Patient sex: F
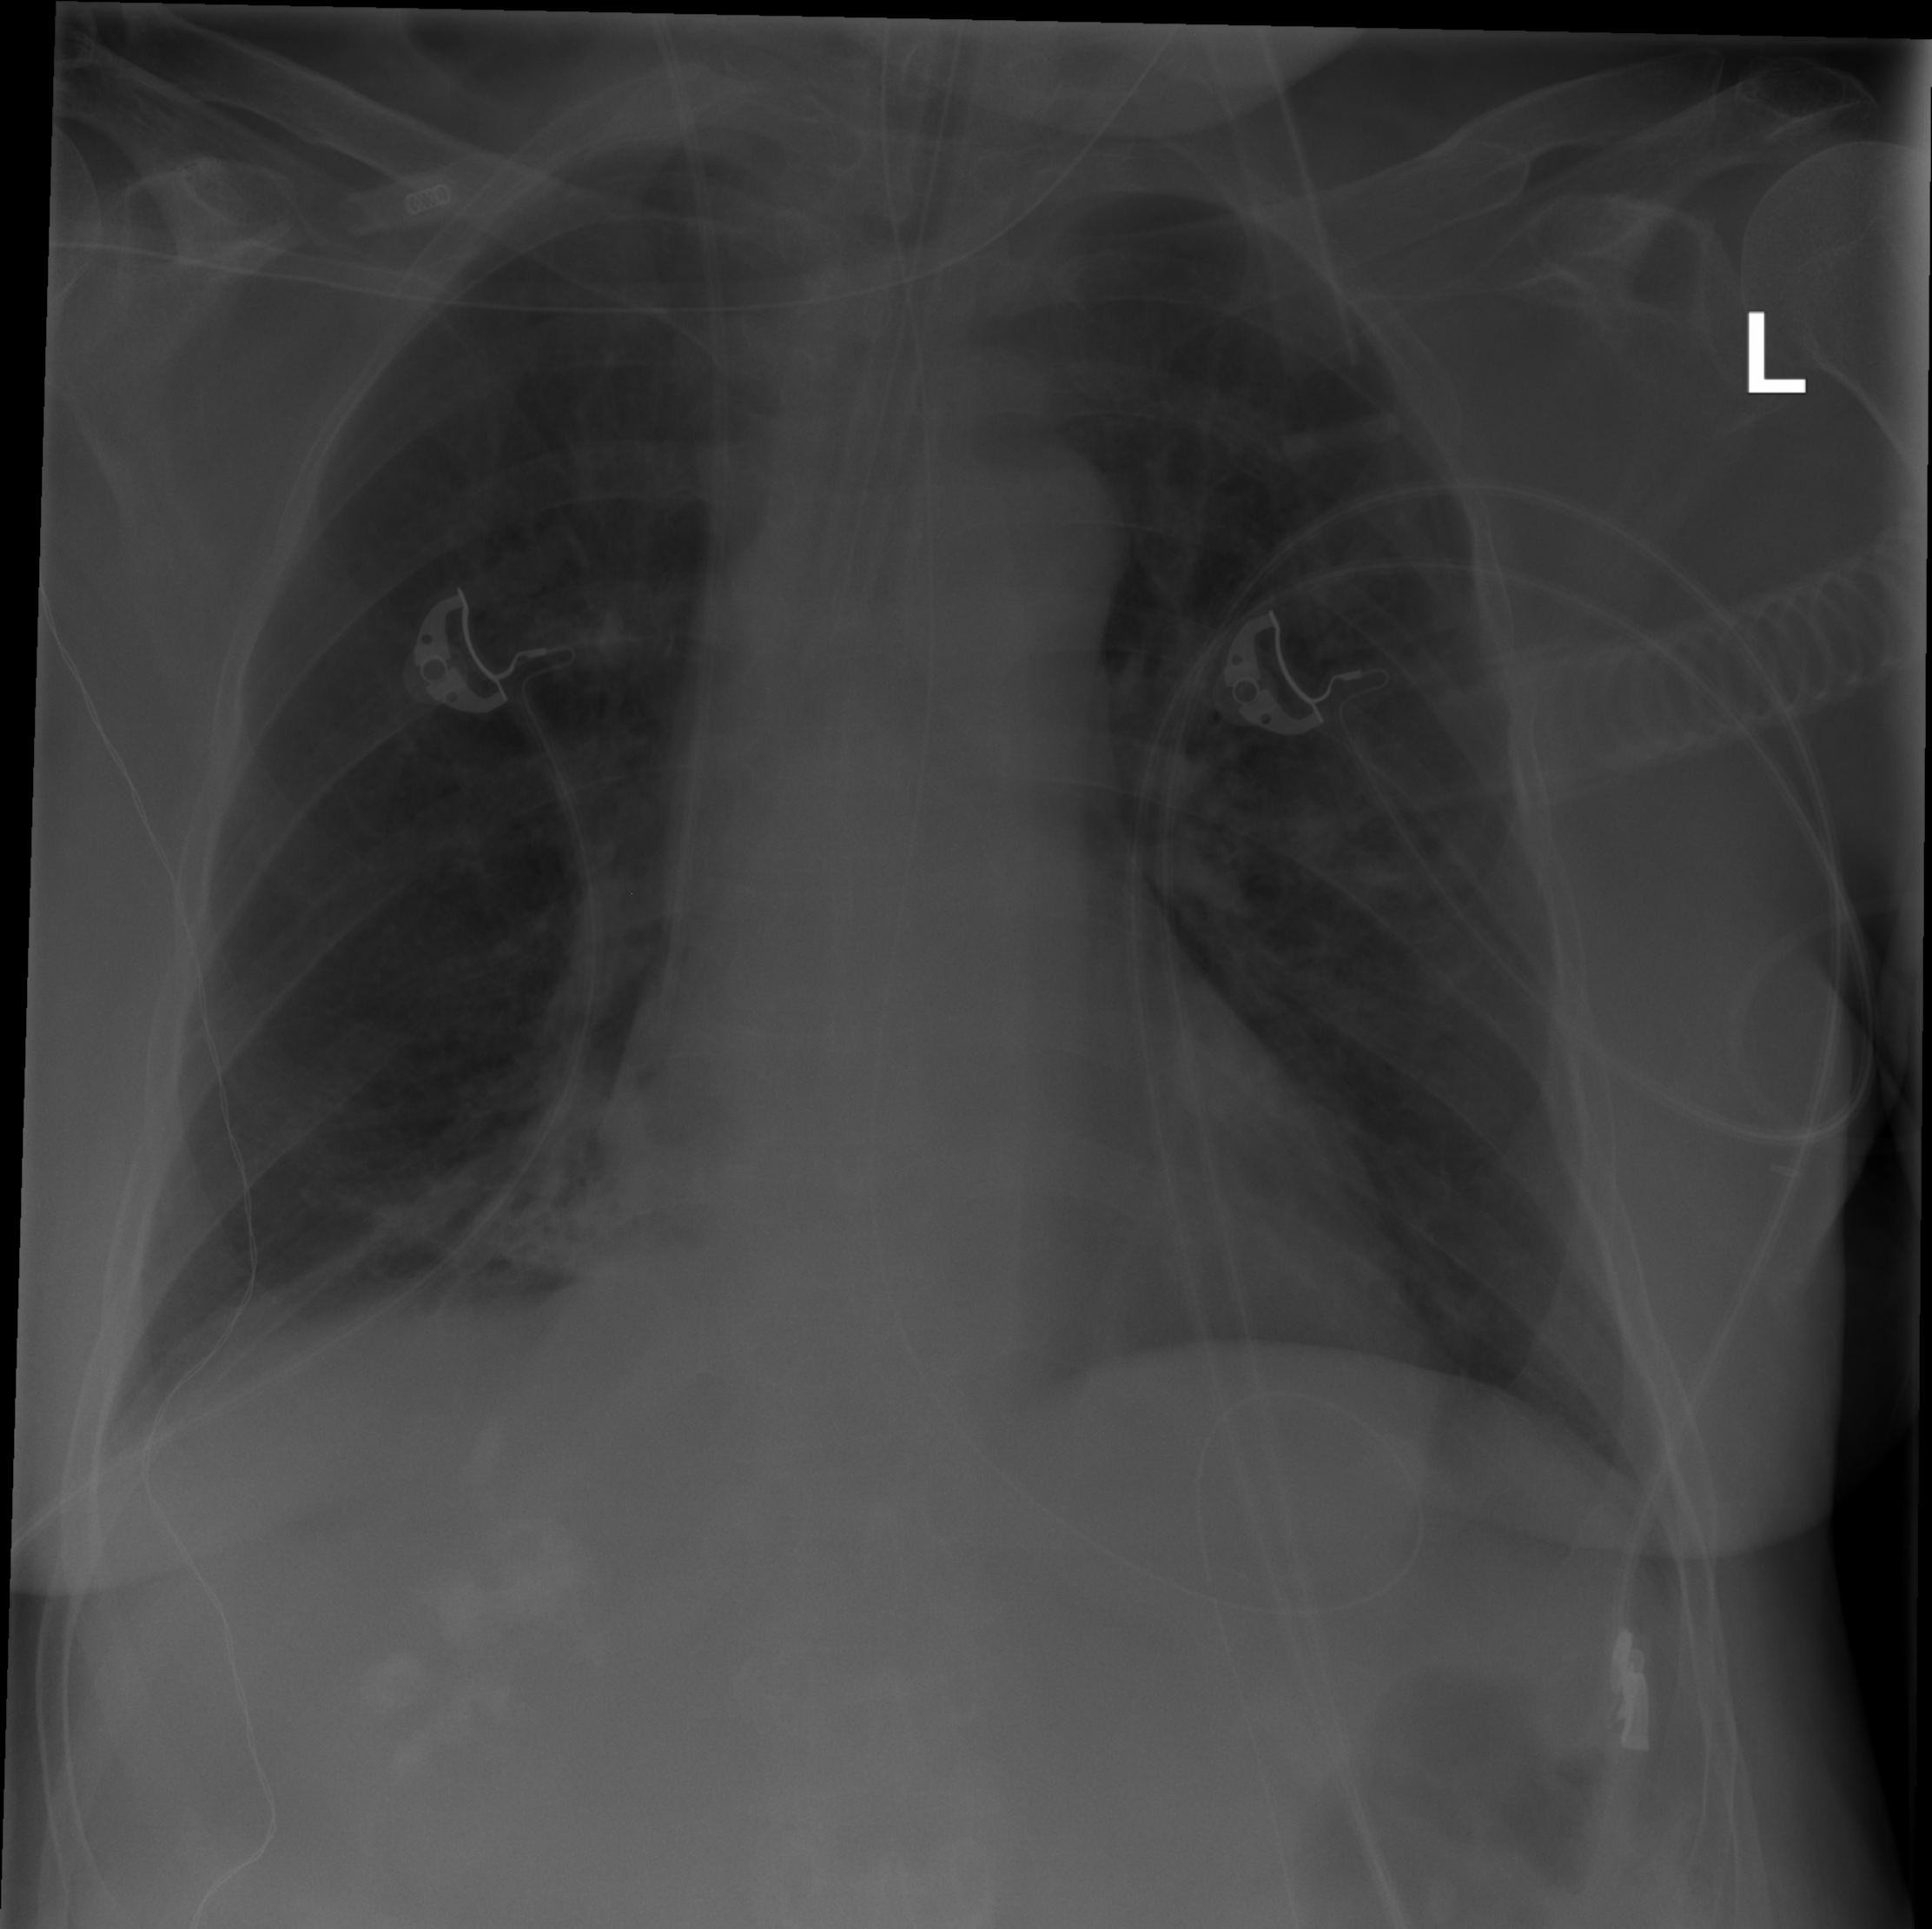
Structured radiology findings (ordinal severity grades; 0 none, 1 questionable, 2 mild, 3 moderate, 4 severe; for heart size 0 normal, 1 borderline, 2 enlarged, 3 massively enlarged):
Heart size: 1
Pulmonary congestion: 0
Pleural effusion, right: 1
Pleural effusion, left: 0
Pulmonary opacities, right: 2
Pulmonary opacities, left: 0
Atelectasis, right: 2
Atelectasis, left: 2